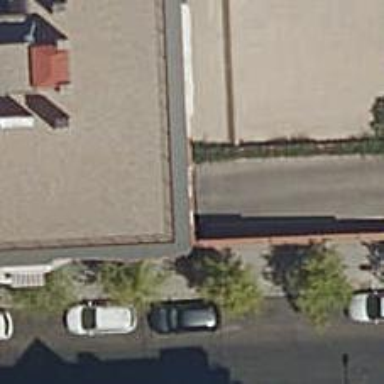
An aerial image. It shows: Parking entrance.